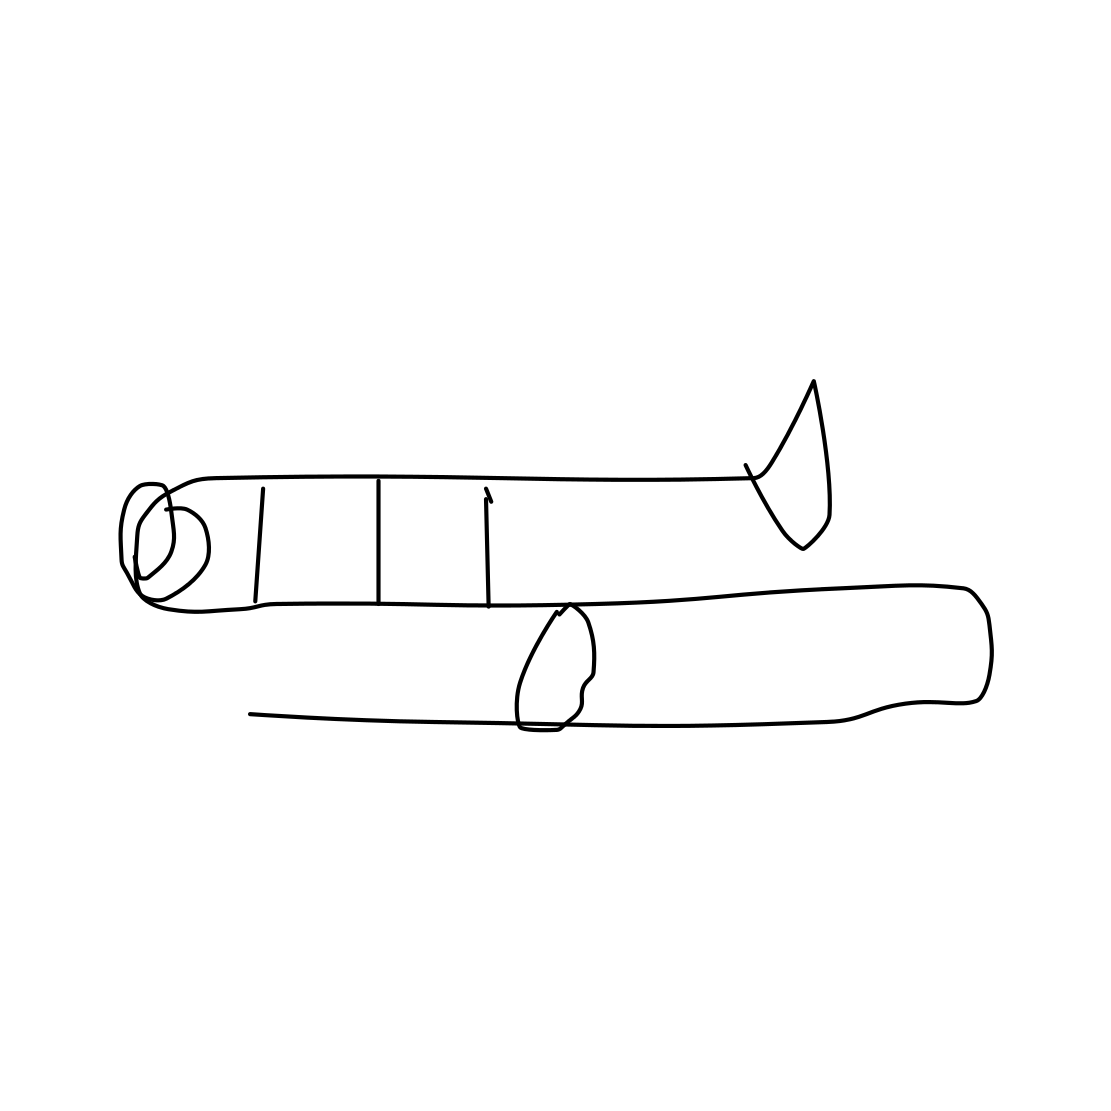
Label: trombone